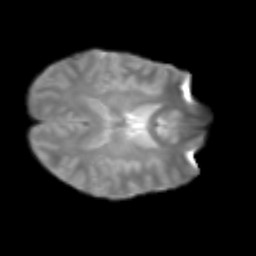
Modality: T2w
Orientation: axial
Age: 21
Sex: female
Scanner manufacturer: siemens
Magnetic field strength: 3 T
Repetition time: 2.3 s
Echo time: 0.085 s